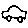
Label: car